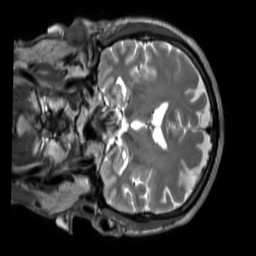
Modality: T2w
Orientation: coronal
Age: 62
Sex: male
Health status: ill
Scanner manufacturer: siemens
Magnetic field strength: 3 T
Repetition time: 2.8 s
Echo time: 0.326 s